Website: slack
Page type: payment
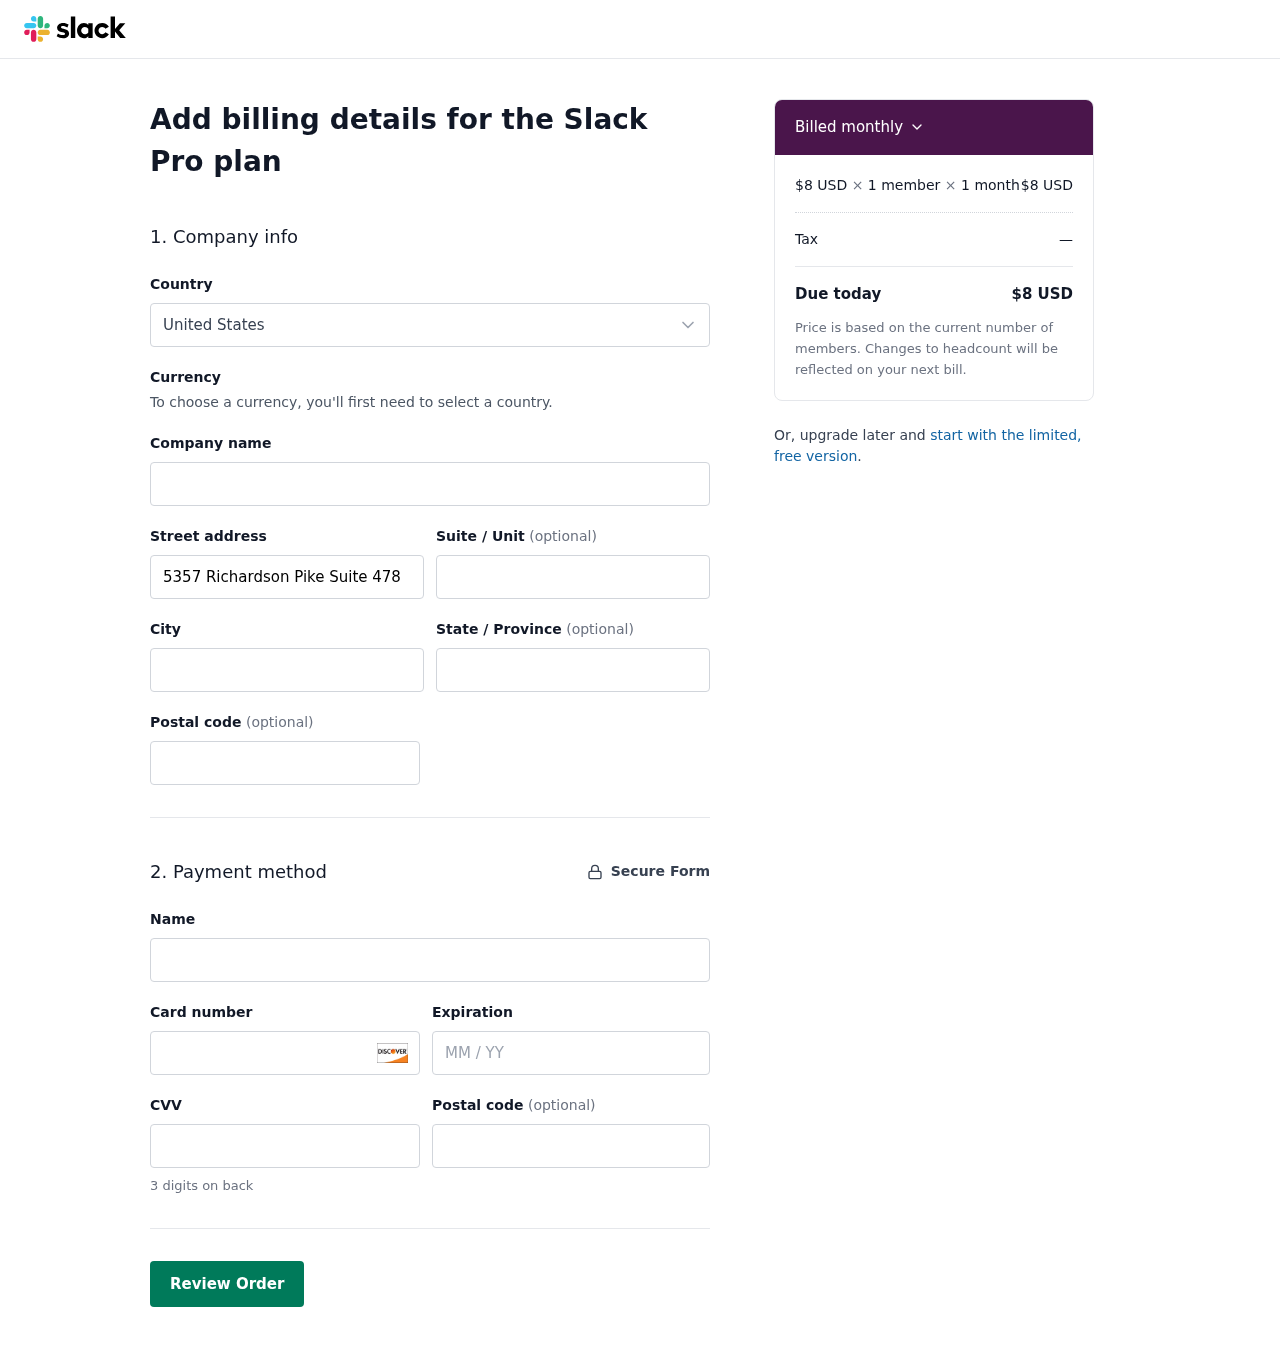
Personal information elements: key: PII_COUNTRY
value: United States
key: PII_STREET
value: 5357 Richardson Pike Suite 478
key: PII_CITY
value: Port Craig
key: PII_STATE
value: Delaware
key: PII_POSTCODE
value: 46541
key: PII_FULLNAME
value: Samantha Dickson
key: PII_CARD_NUMBER
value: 6569 7378 9286 6937
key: PII_CARD_EXPIRY
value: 11/28
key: PII_CARD_CVV
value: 296
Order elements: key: ORDER_PRICE_PER_MEMBER
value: $8 USD
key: ORDER_NUM_MEMBERS
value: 1 member
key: ORDER_NUM_MONTHS
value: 1 month
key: ORDER_SUBTOTAL
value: $8 USD
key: ORDER_TAX
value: —
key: ORDER_TOTAL
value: $8 USD